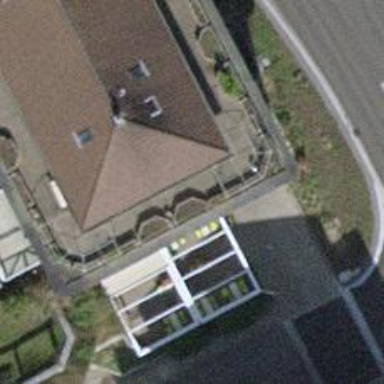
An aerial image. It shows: Restaurant.